Aerial crown-view tile of a tropical tree (Barro Colorado Island, Panama), acquired 20240716:
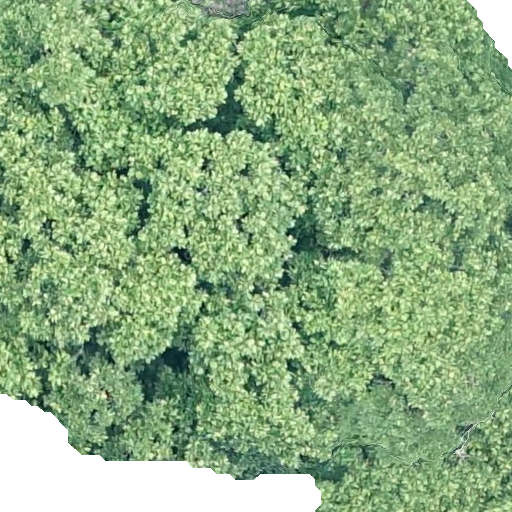
Species: Dipteryx oleifera
GBIF accepted scientific name: Dipteryx oleifera
Crown area: 581.124 m²